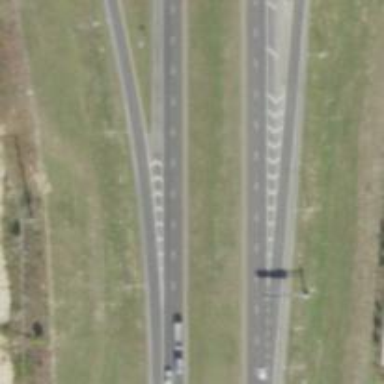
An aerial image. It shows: Motorway link road with diamond junction.